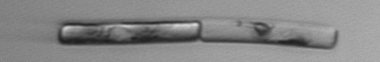
Label: Guinardia_delicatula